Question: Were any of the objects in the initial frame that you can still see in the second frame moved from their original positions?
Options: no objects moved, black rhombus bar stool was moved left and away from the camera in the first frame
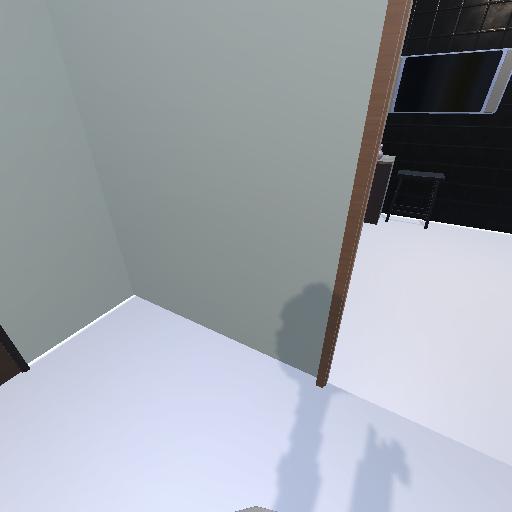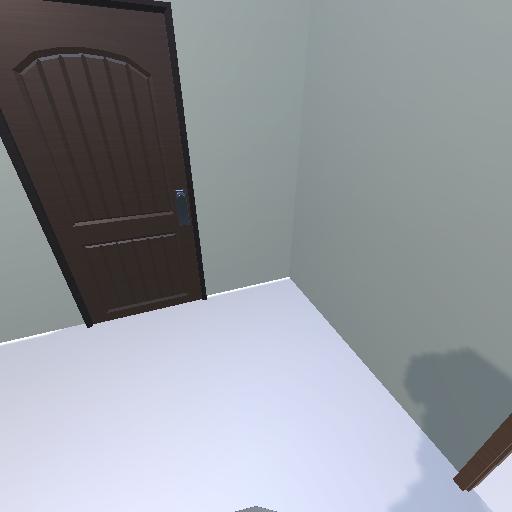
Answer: no objects moved